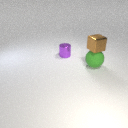
small purple metal cylinder to the left of large green rubber sphere